Field crop: maize
Growth stage: 2
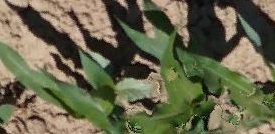
Species: maize